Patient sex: M
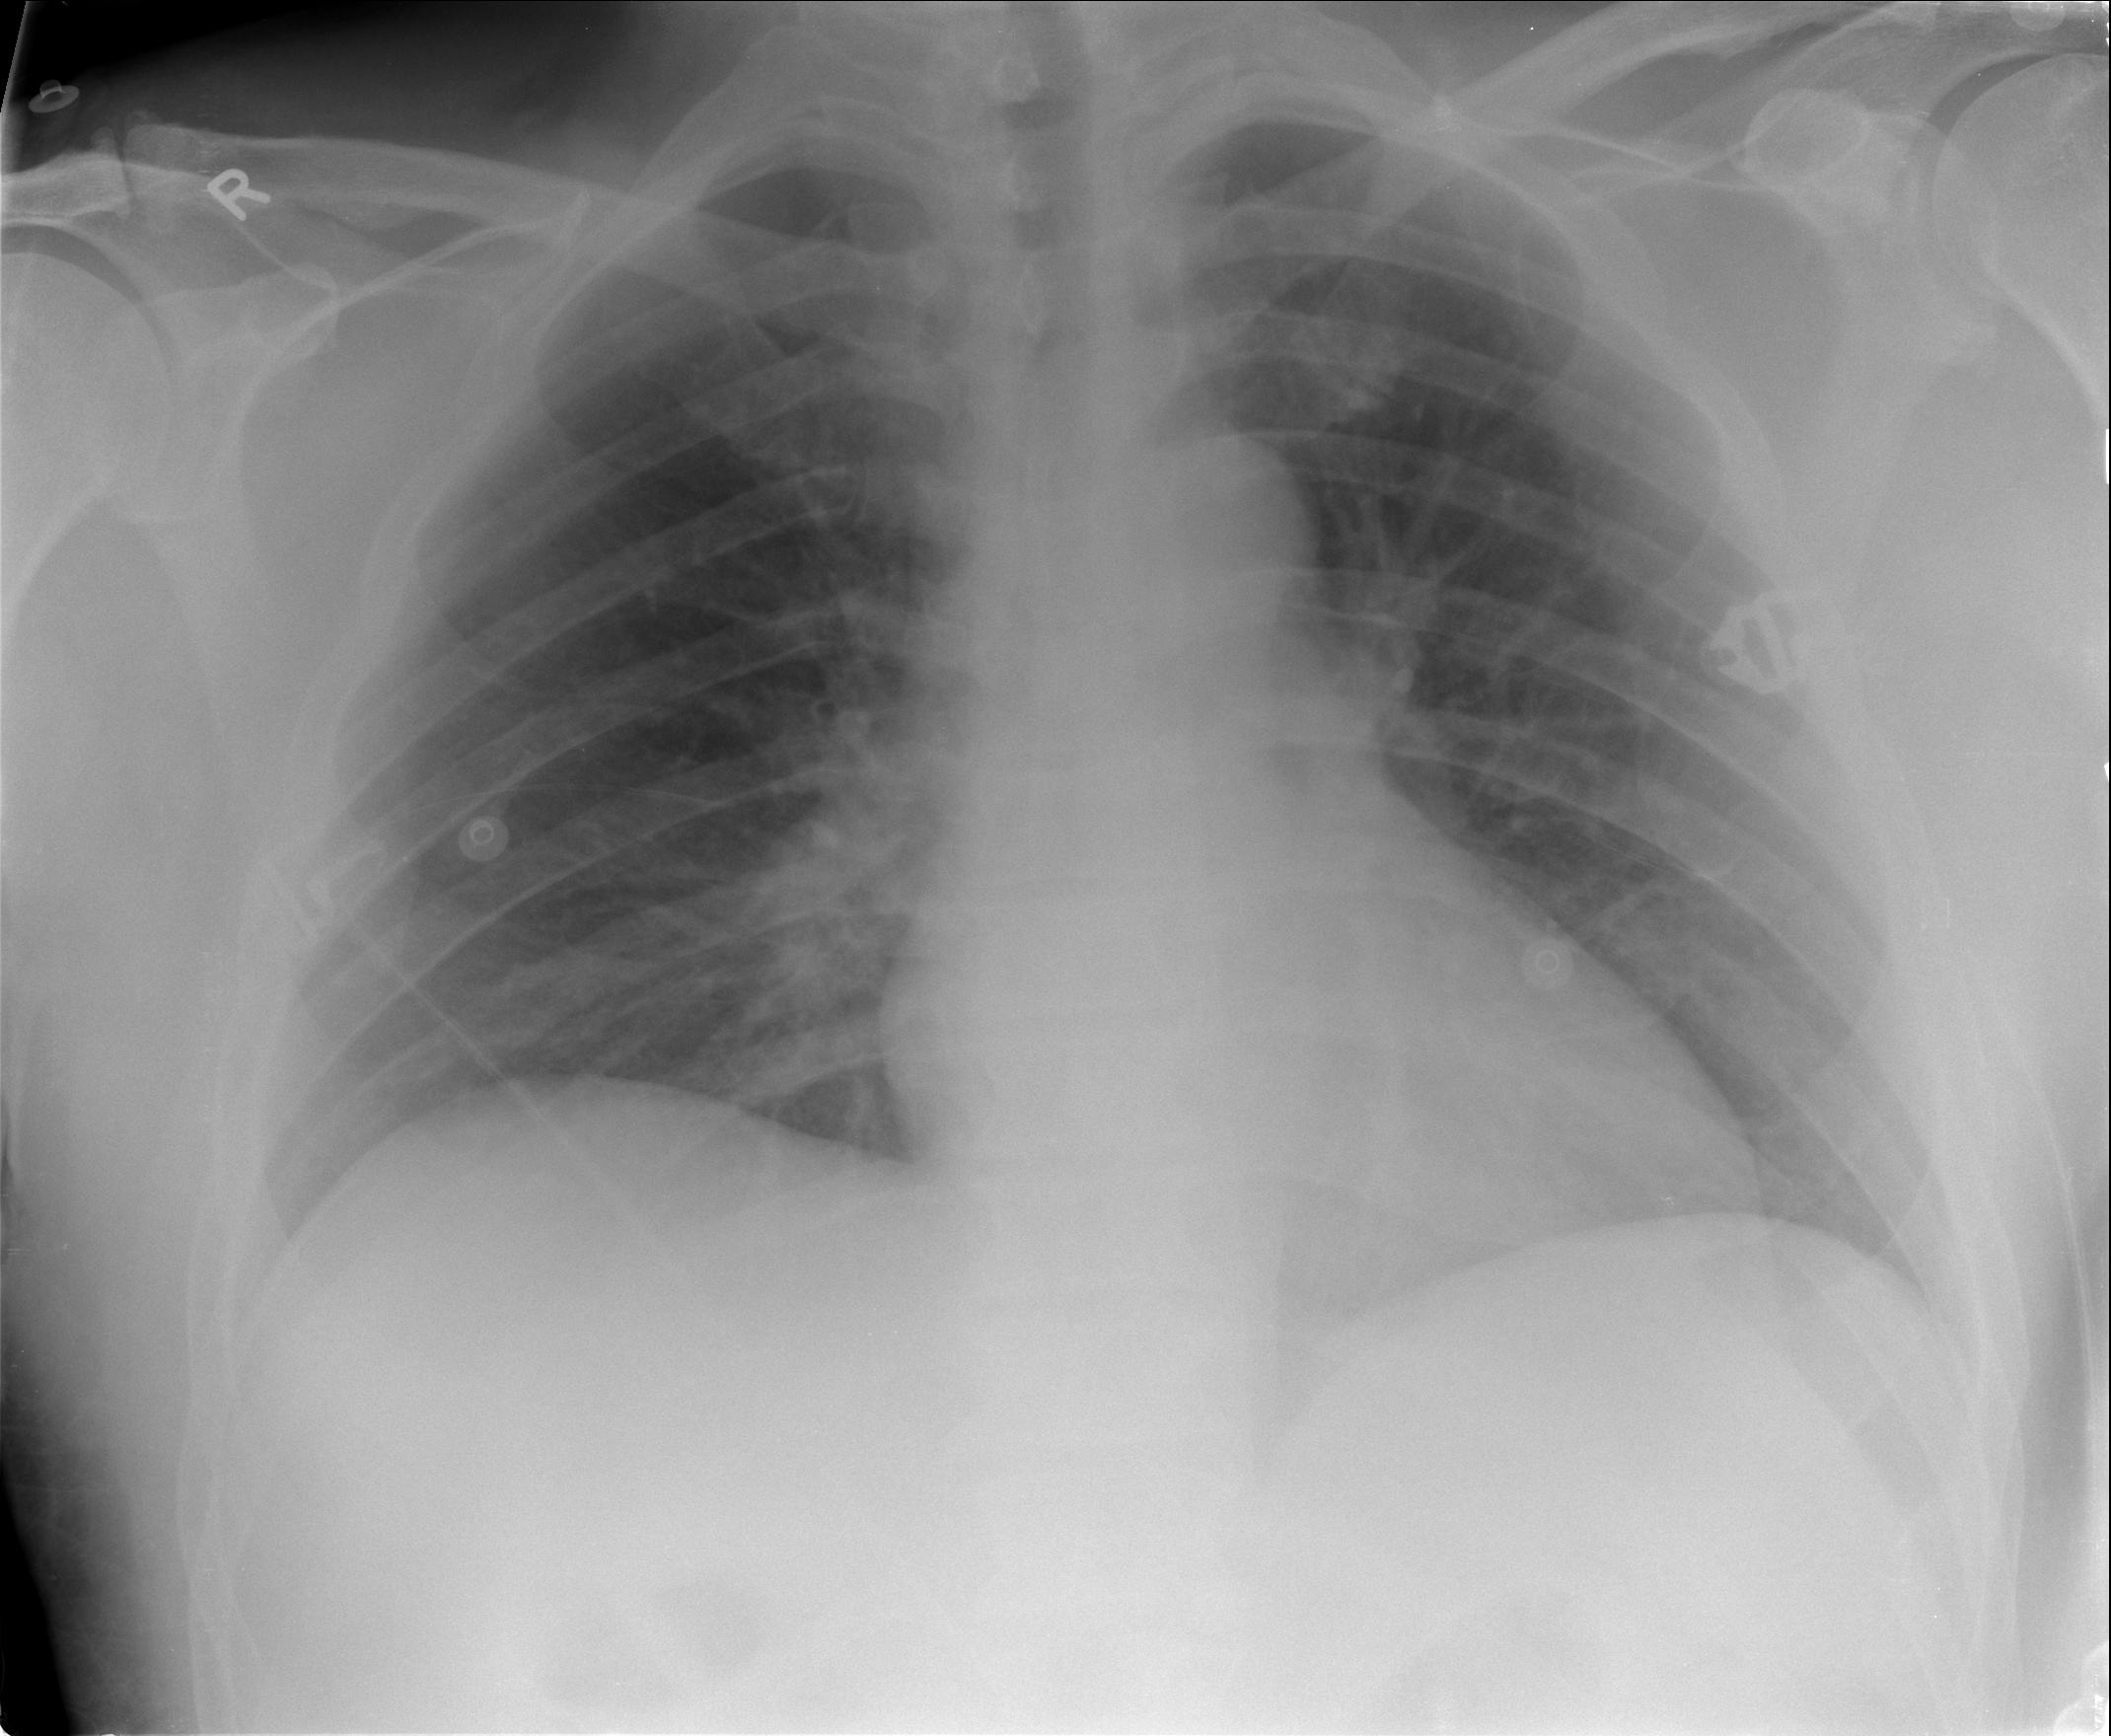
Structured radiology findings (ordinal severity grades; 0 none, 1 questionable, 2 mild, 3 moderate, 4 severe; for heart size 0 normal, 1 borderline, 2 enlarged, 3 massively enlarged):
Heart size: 0
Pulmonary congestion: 2
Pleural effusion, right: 0
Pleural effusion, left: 0
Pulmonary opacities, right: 0
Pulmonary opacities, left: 0
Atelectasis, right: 0
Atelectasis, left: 0